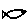
Label: fish